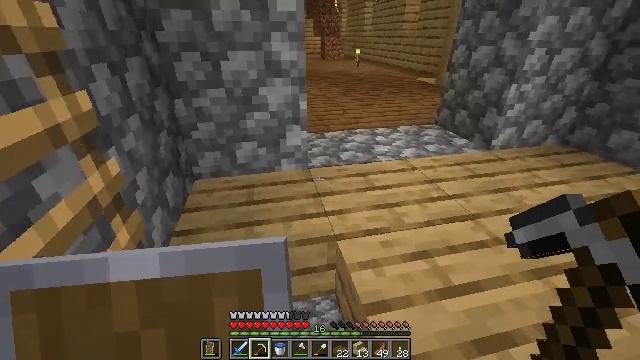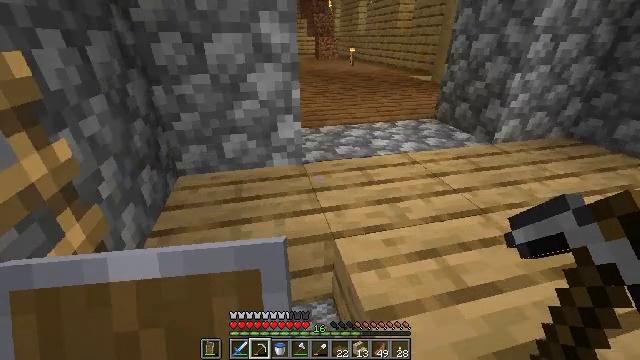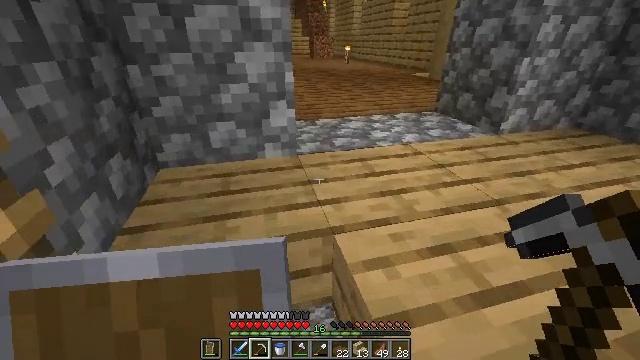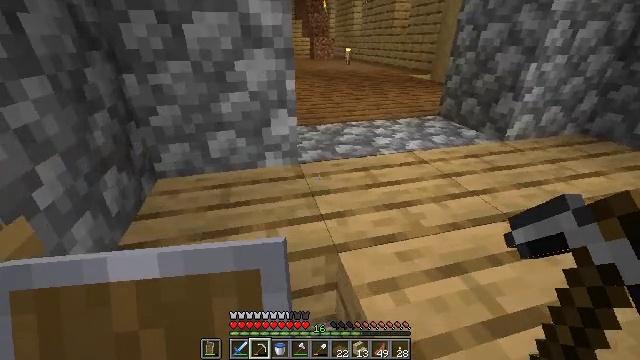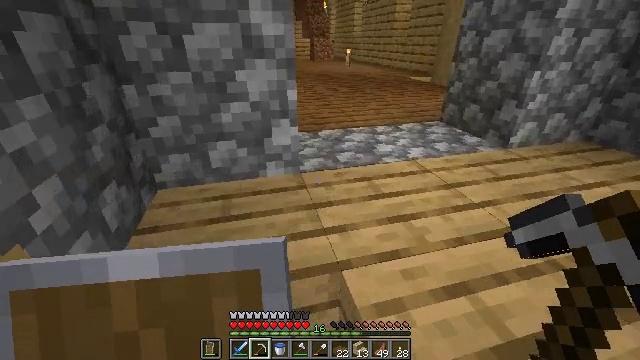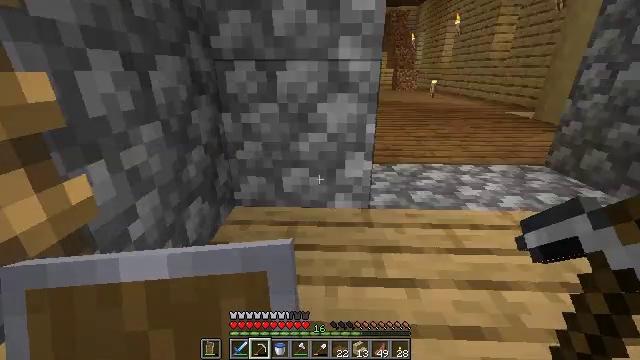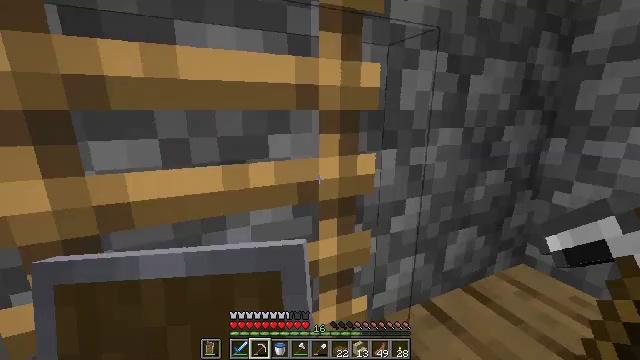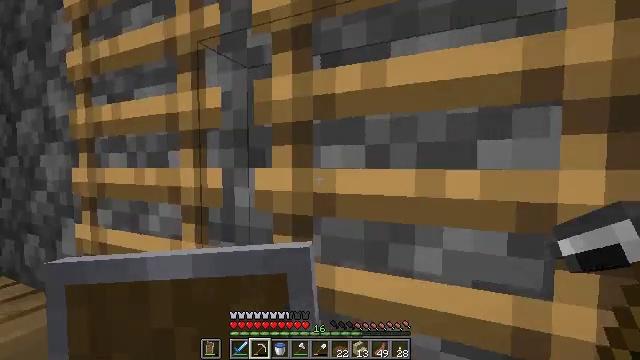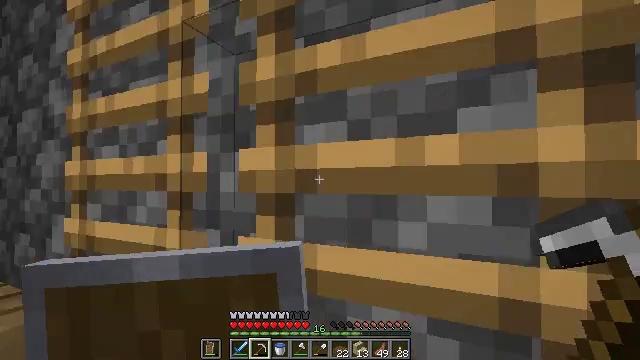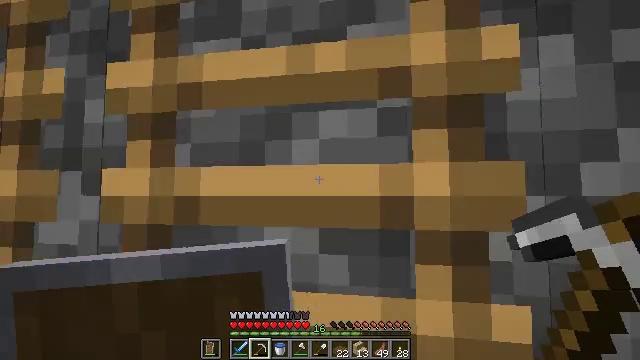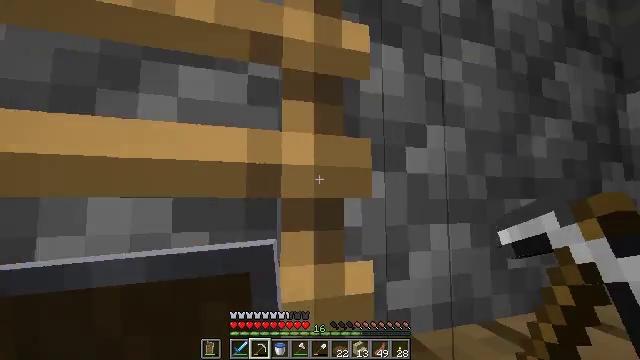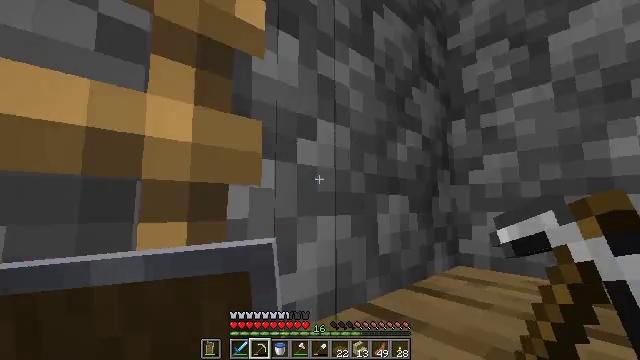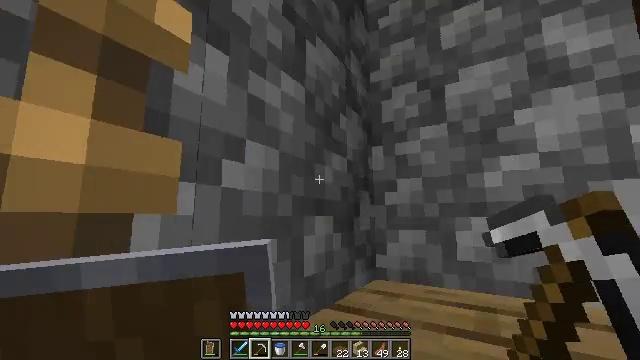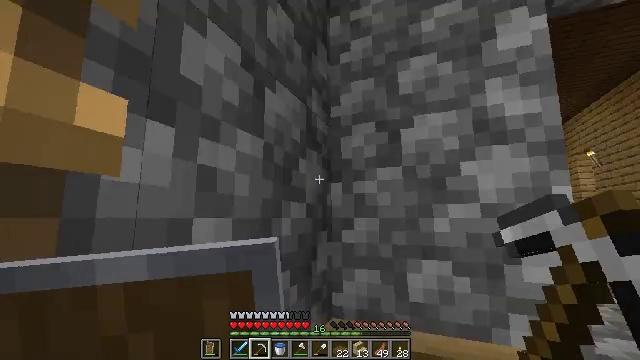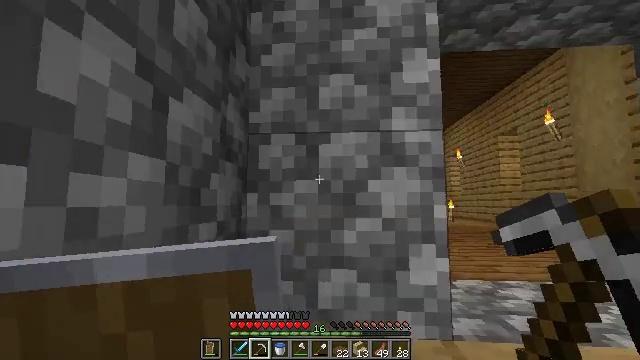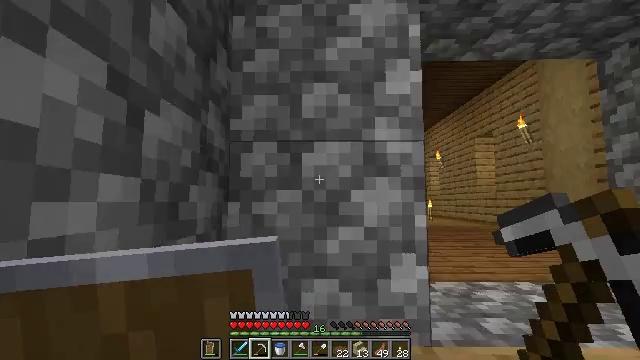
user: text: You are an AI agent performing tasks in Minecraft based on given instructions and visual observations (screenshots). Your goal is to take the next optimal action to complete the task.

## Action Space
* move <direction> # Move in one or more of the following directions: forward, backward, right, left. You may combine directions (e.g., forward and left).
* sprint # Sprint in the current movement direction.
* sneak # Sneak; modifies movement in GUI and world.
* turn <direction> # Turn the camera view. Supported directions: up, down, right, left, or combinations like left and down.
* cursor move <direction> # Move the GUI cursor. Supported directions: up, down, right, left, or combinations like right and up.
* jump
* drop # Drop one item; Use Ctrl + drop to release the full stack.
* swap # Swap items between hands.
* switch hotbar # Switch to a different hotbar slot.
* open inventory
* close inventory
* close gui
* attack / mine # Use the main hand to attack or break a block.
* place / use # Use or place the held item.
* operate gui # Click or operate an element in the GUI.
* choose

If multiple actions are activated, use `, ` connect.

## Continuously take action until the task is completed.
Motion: motion action
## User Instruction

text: Harvest the stripped birch log.
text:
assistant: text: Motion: move forward, turn right
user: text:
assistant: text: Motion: turn right
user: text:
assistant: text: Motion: no_op
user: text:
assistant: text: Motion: no_op
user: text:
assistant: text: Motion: turn left and up
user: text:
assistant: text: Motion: move forward, turn left and up
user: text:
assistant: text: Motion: move forward, turn left and up
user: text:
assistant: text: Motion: move forward, turn up
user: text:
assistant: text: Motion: move forward, turn right and up
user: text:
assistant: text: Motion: move forward, turn right and up
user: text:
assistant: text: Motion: move forward, turn right and up
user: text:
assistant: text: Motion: move forward, turn right and up
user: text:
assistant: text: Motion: move forward, turn right
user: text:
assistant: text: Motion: move forward, turn right and down
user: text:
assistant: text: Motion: move forward, turn right
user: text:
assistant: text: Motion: move forward, turn down
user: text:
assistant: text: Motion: move forward
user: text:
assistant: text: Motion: move forward, turn left
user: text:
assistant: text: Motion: move forward, turn left and up
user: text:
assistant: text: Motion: move forward, turn left and up
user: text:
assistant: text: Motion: move forward, turn left and up
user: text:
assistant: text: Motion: move forward
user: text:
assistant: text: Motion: move forward, turn right and down
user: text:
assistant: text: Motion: move forward, turn right and down
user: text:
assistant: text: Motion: move forward, turn right and down
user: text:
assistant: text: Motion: move forward, turn right and down
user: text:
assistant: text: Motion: move forward, turn right and down
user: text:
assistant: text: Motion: move forward, turn right and down
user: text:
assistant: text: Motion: move forward, turn right and down
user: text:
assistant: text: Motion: move forward, turn right and down